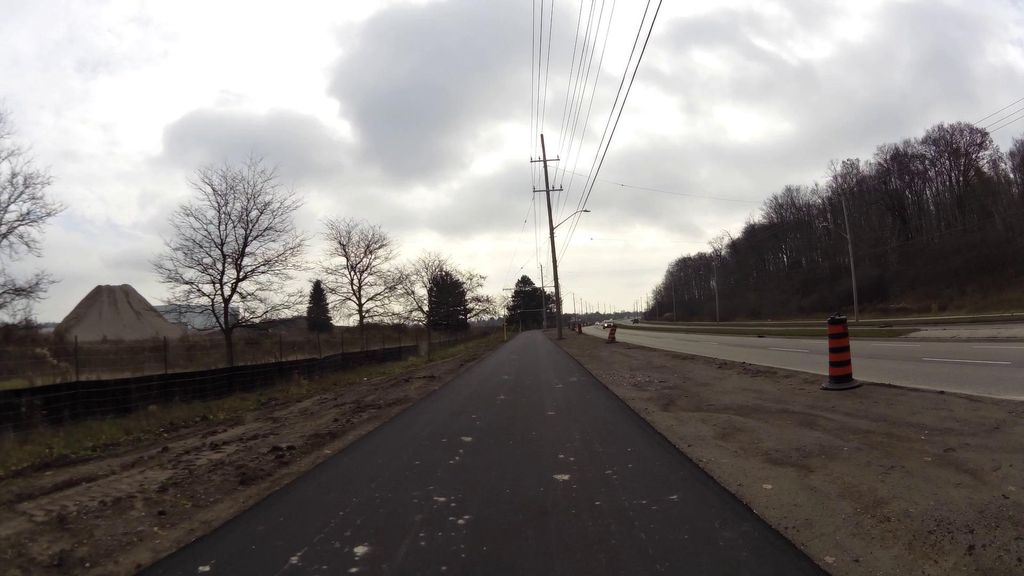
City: kitchener-waterloo